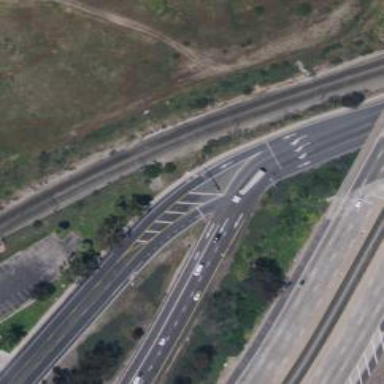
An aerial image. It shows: Secondary link road with asphalt surface.